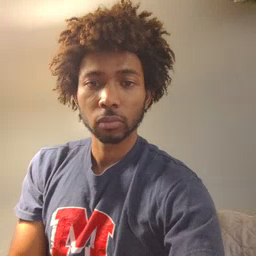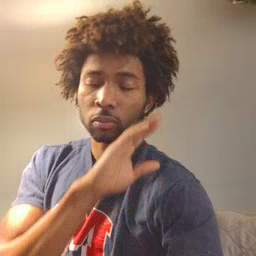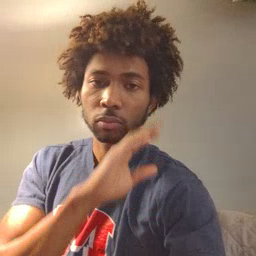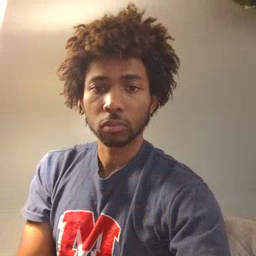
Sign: bed